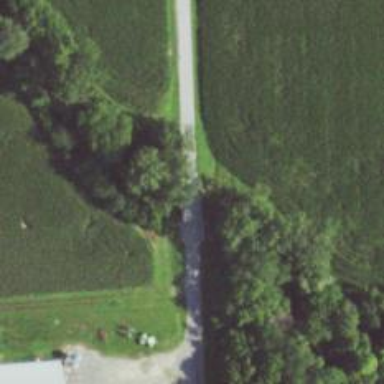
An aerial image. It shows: Unclassified road on beam bridge.